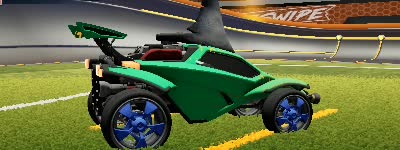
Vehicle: octane